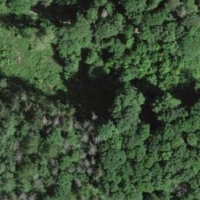
EUNIS habitat code: 41
Species observed at this site:
Turdus viscivorus